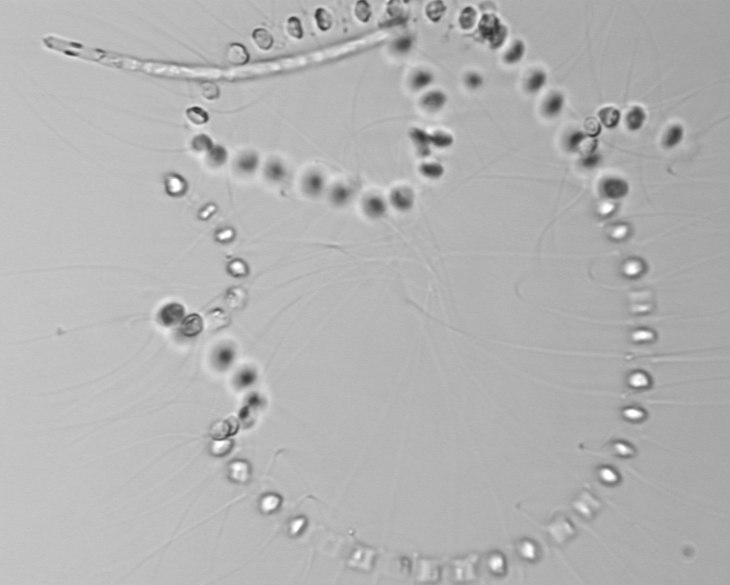
Label: Chaetoceros_socialis